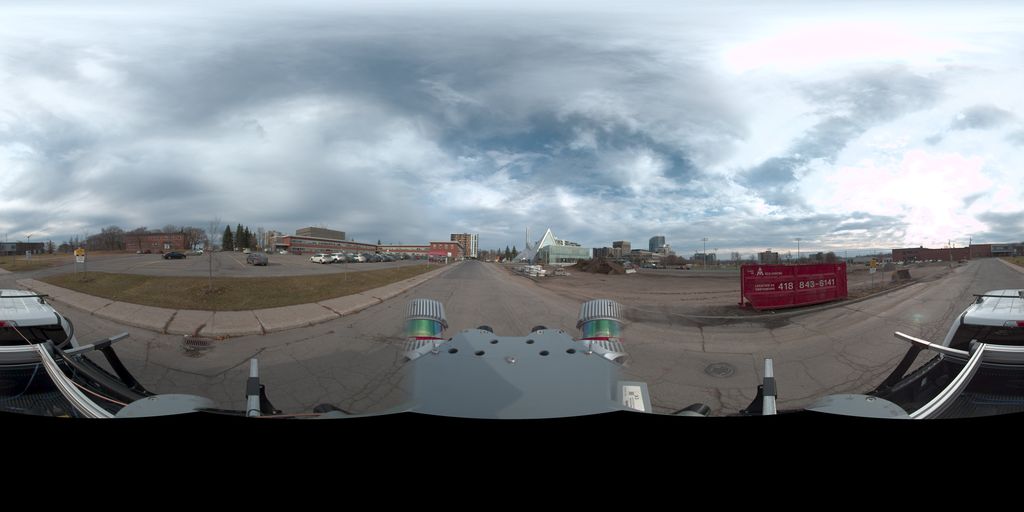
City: quebec_city